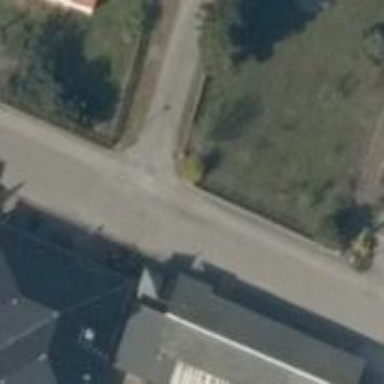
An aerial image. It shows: Service road with asphalt surface and grade1 tracktype.